Question:
I have created a matrix in matplotlib. As you can see it only covers half of the matrix.
Is there anyway that I can reflect the points onto the other side of the matrix so I can fill the whole matrix?
generated using 'imshow'
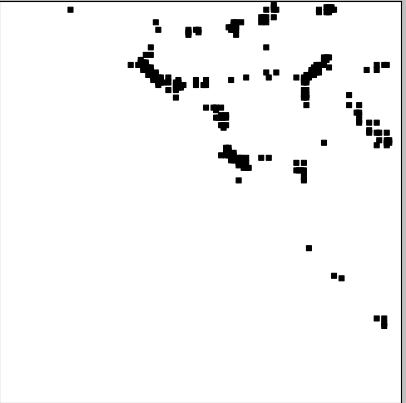
Answer: While Mr.E.'s answer is (almost) correct, I felt like it needed a complete minimal working example. The trick is to plot 'A + A.T'. However, when you do so you'll double count the diagonal, thus you have to subtract that part out.
'''
import numpy as np
import pylab as plt
# Create a sample matrix like your image
A = np.random.random((100,100)) * .52
A = np.rint(A)
for idx in np.ndindex(A.shape):
if idx[0]>idx[1]: A[idx] = 0
plt.subplot(1,2,1)
plt.imshow(A,interpolation='none')
# Make a new matrix B = A + A.T - diagonal(A)
B = A + A.T - np.diag(np.diag(A))
plt.subplot(1,2,2)
plt.imshow(B,interpolation='none')
plt.tight_layout()
plt.show()
'''